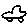
Label: car